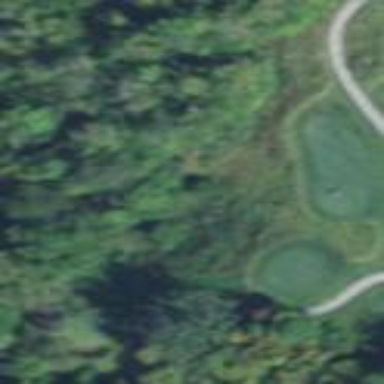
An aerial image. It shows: Rough grassy area used for golf.